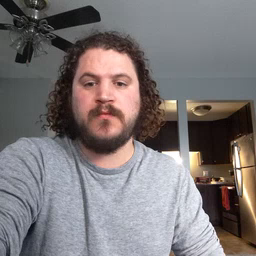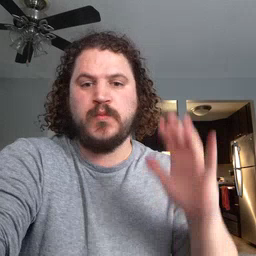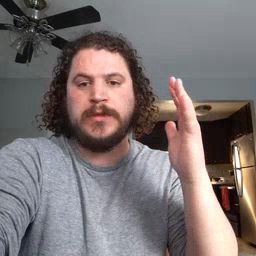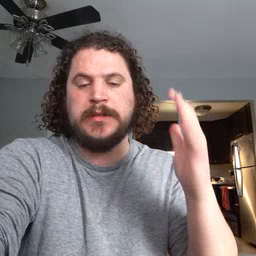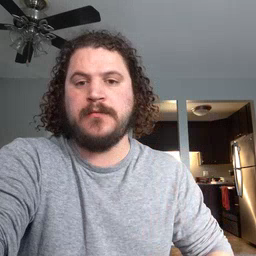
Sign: tree